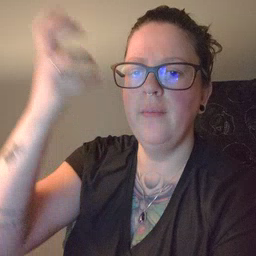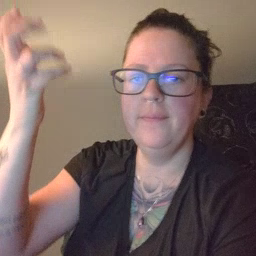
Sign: giraffe